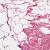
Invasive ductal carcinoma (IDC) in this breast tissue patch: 0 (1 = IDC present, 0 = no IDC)